Interaction volume radius: 5 \u00c5
Interaction volume height: 20 \u00c5
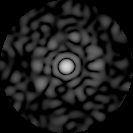
Disorder parameter: 0.7659